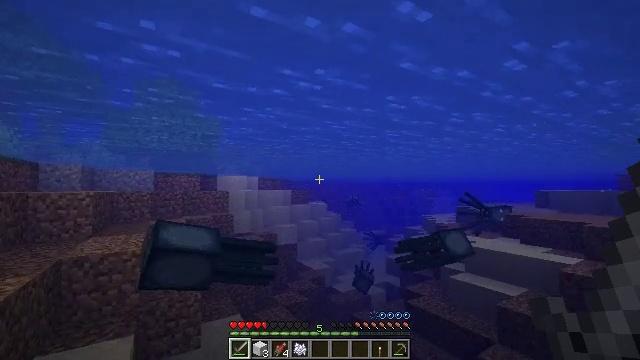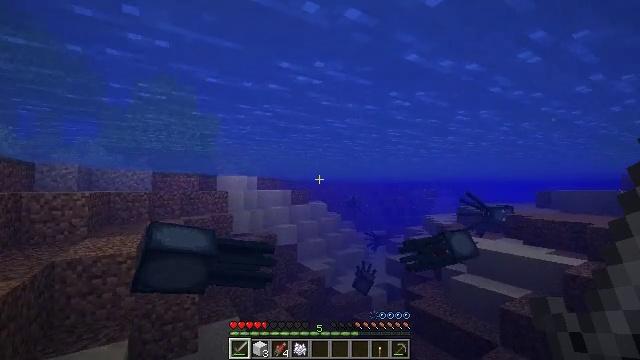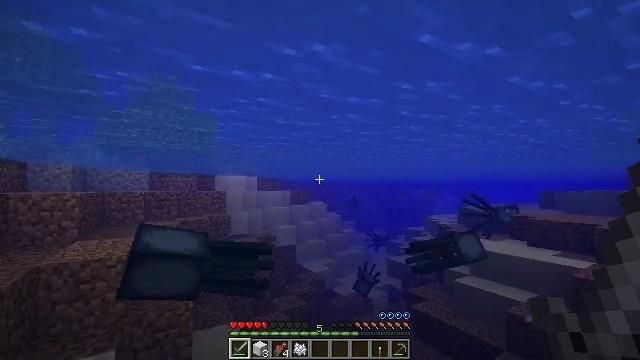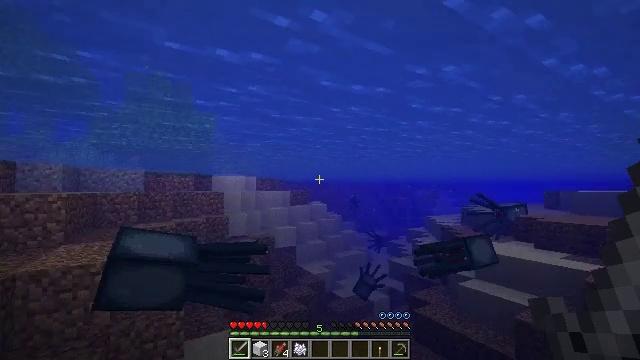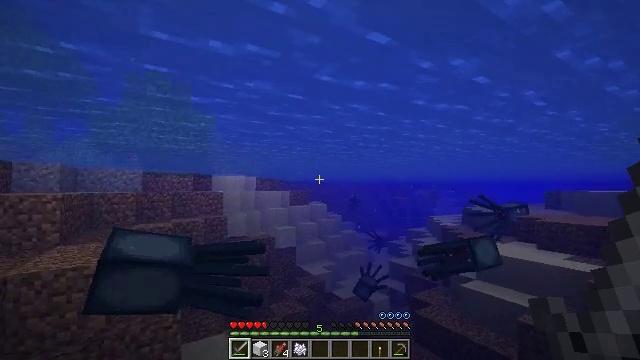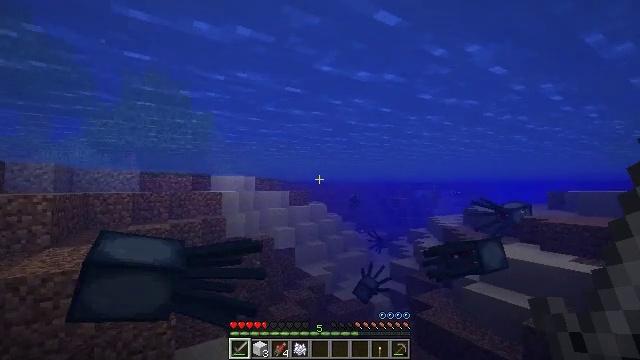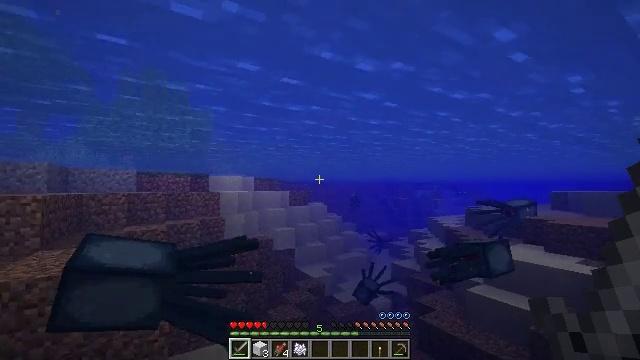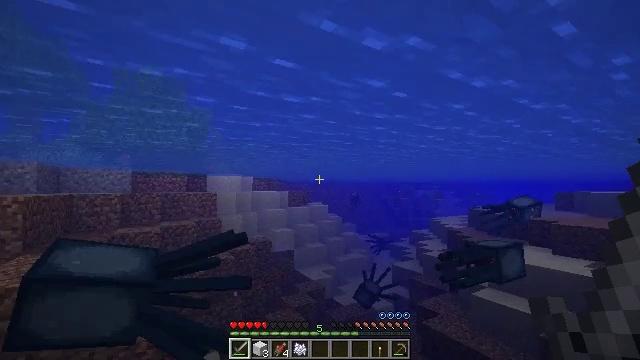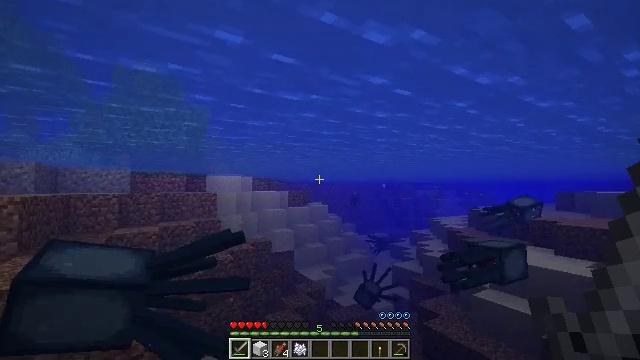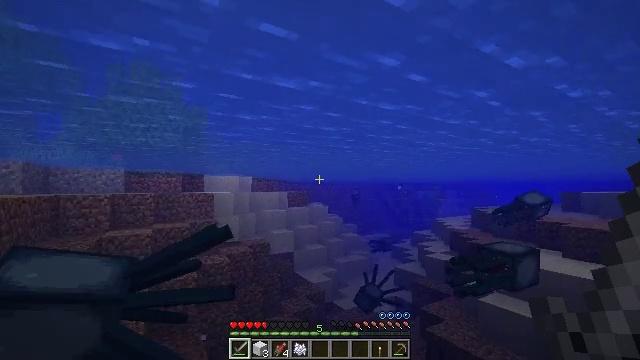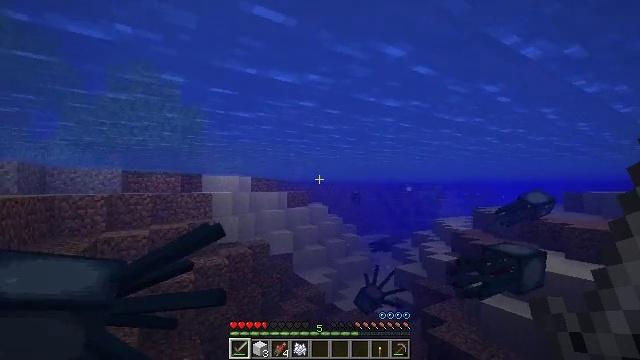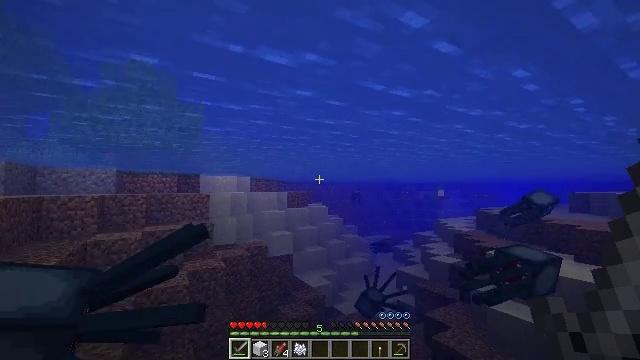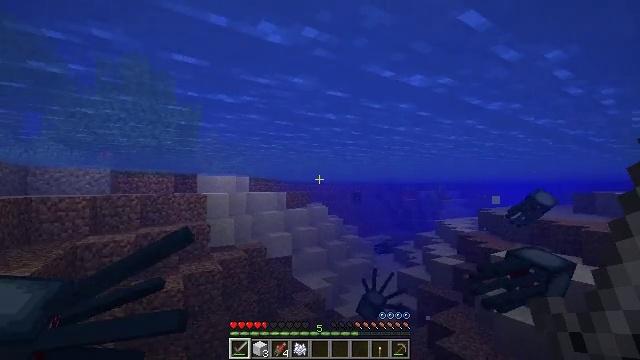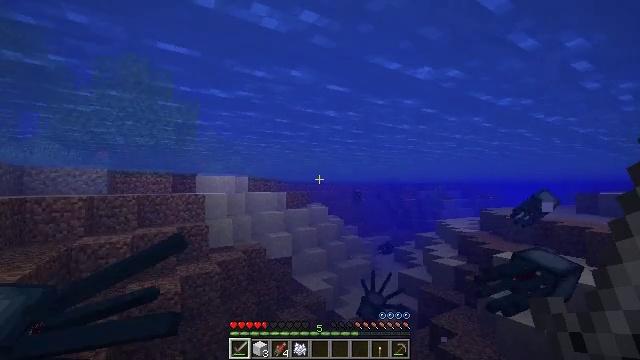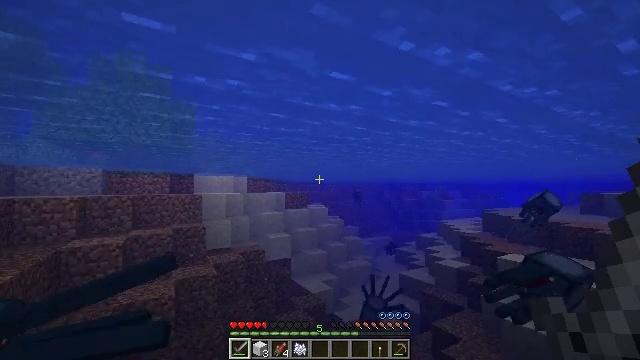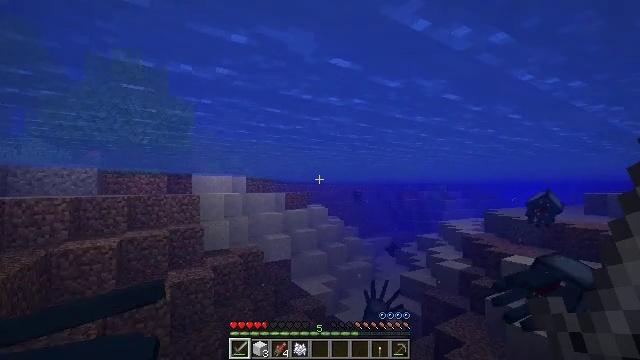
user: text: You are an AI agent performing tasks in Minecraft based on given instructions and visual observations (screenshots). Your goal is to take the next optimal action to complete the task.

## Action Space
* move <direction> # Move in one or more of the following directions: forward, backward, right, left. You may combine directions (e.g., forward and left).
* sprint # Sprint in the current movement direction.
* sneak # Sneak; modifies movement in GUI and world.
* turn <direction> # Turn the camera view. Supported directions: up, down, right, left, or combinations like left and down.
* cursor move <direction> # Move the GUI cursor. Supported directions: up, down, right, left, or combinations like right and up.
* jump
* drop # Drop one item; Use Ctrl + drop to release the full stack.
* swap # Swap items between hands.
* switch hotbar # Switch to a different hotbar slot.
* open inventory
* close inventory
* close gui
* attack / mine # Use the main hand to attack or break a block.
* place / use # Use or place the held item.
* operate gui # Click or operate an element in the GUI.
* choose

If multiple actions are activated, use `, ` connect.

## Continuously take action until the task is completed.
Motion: motion action
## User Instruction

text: Hunt a salmon.
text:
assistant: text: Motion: move forward
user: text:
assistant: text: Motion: move forward
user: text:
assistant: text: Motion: move forward
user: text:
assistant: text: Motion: move forward
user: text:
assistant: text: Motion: move forward
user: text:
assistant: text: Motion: move forward
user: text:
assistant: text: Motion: move forward
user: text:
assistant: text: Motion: move forward
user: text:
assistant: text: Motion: move forward
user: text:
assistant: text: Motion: move forward
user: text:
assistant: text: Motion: move forward
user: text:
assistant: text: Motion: move forward
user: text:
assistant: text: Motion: move forward
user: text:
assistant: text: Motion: move forward
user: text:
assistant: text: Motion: move forward
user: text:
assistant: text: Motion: move forward
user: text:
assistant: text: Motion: move forward
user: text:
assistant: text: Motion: move forward
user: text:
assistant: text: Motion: move forward
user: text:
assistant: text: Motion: move forward
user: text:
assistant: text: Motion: move forward
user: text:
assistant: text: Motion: move forward
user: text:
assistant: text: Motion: move forward
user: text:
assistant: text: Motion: move forward
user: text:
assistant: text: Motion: move forward
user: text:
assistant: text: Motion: move forward
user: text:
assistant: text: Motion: move forward
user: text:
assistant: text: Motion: move forward
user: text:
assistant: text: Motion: move forward
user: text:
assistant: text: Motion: move forward